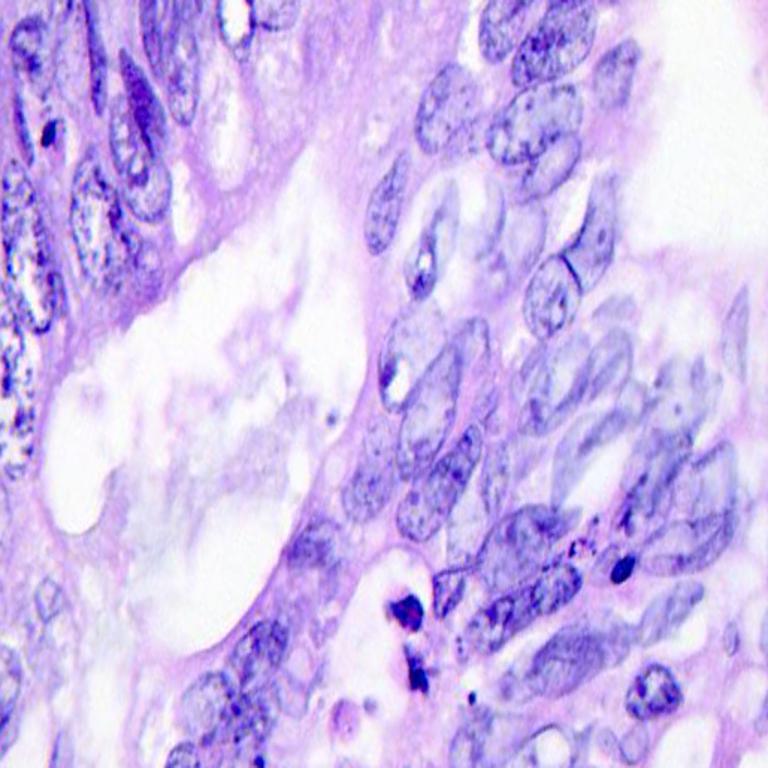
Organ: colon
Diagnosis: adenocarcinomas